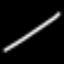
Label: line